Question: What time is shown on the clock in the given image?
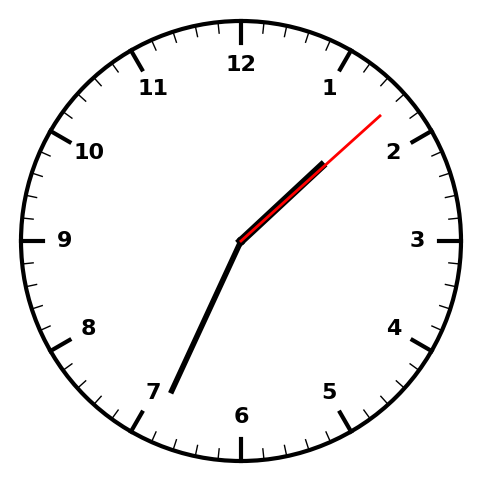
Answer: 01:34:08